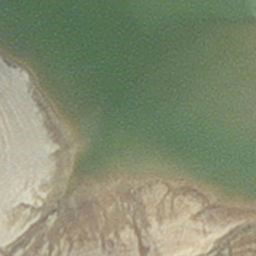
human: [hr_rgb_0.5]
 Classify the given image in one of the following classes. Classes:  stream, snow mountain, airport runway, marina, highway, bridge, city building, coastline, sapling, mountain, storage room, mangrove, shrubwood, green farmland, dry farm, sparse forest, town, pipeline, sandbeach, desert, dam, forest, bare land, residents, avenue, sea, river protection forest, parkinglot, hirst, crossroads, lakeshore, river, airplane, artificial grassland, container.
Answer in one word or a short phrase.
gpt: hirst